Question:
I want to get rid of the gap at the bottom of the list view.
here is my css
'''
.myParagraph.ui-li-desc {
color:#333;
overflow:show;
white-space:normal;
height:28px;
margin-bottom:0px;
}
'''
here is my markup:
'''
listitems_markup = '<li><img src="' + itemThumbnail + '""><div class="myParagraph"><p>You viewed ' + itemName + '</p><p>You spent '+itemTimeSpent+' on this activity</p><p>You '+itemRating+' this item</p></div><p class="ui-li-aside">'+itemViewedTime+'</p></li>';
'''
how will I get rid of that gap?
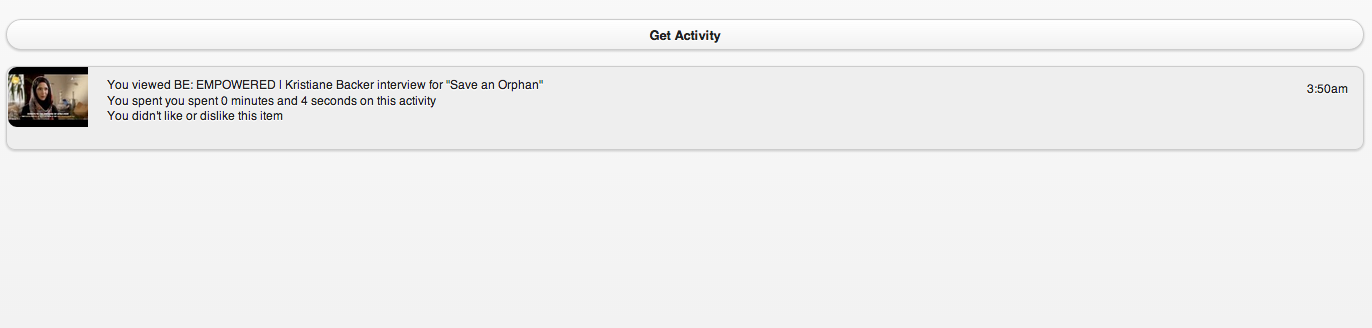
Answer: try this
'''
listitems_markup = '<li class="nomarigin"><img src="' + itemThumbnail + '"">
<div class="myParagraph"><p>You viewed ' + itemName + '</p><p>You spent '+itemTimeSpent+' on this activity</p><p>You '+itemRating+' this item</p></div><p class="ui-li-aside">'+itemViewedTime+'</p></li>';
'''
in css
'''
.nomarigin {margin-bottom:0 !important;}
'''